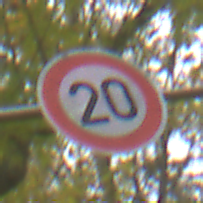
Verkehrszeichen: Geschwindigkeit20
Umgebung: Outdoor, Nature
Tageszeit: Midday
Wetter: Overcast
Licht: Natural
Jahreszeit: Autumn
Kontrast: LowContrast